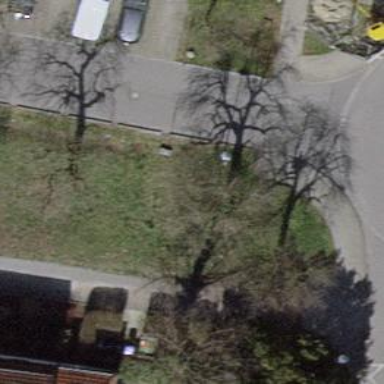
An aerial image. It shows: Avenue of trees.